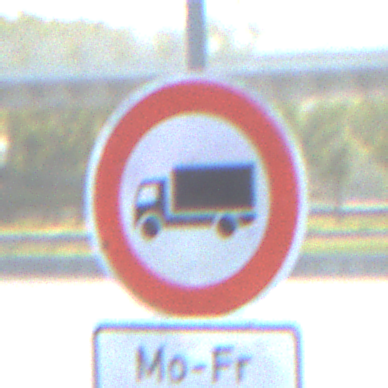
Verkehrszeichen: VerbotFuerKraftfahrzeugeUeberDreiKommaFuenfTonnen
Zusatzzeichen unten: ZeitangabenMitBeschraenkungAufWochentage2
Umgebung: Outdoor, Urban
Tageszeit: SunriseSunset
Wetter: Clear
Licht: Natural
Jahreszeit: NotSpecified
Kontrast: MediumContrast